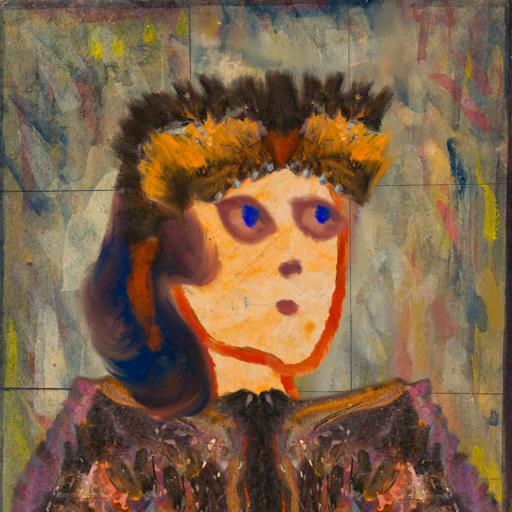
Background: GypsyMother, Head And Neck Side: Experience, Face Side: Mother_And_Son_Mother, Bust: Gypsy_Queen, Hair Side: Mother_And_Son_Son, Head Accessory: Gypsy_Queen, Second Necklace: Blank, Necklace: Blank, Baby: Blank